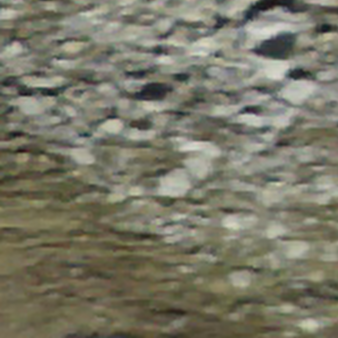
Label: other